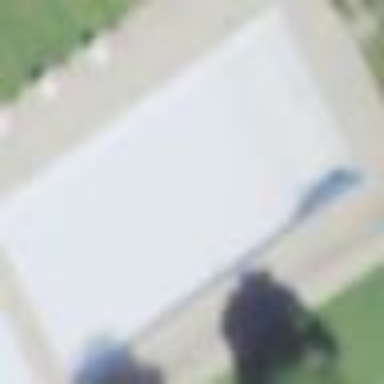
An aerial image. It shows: Swimming pool within leisure land area designed for swimming activities.